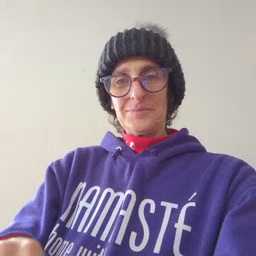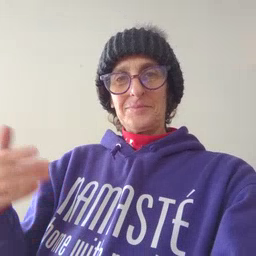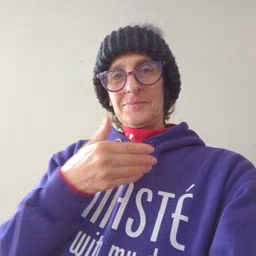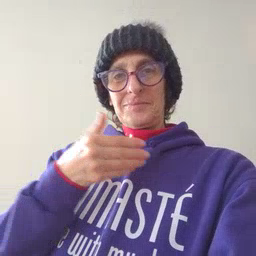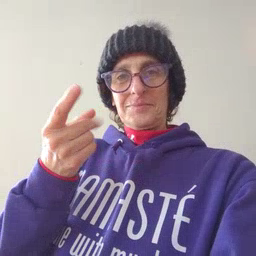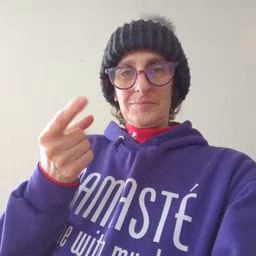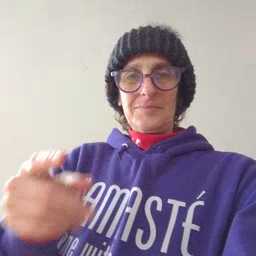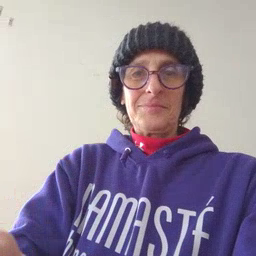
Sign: puppy